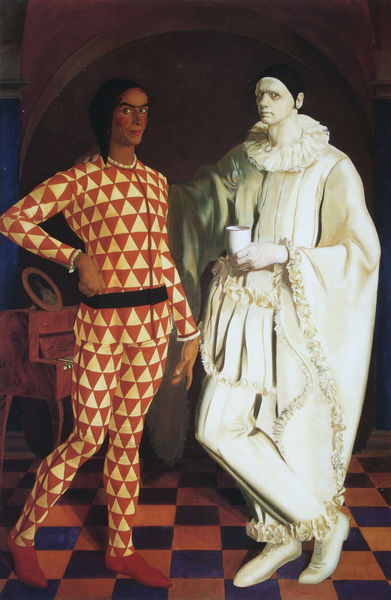
Titel: Selbstbildnisse (Harlequin und Pierrot)
Künstler: Vasiliy Shukhaev
Standort: St. Petersburg
Institution: Russisches Museum
Schlagwörter: blau, dunkel, hand, mann, umhang, weiß, gelb, menschen, braun, glas, haar, hell, hintergrund, holz, kleider, männer, orange, raum, schwarz, säule, säulen, tisch, tür, zimmer, blick, gürtel, rot, fest, haube, karo, muster, anzug, feier, jung, mütze, trinken, arm, blass, falten, gesicht, halten, leinen, spitze, bild, hals, halskrause, hände, innenraum, porträt, spiegel, öl, boden, haare, interieur, kostüm, mantel, stoff, innen, musik, theater, schminke, seide, kommode, schrank, bogen, zwei, haltung, schuhe, pilaster, falte, maskerade, verkleidung, klavier, musikinstrument, piano, trurig, tasse, wiess, rüsche, rüschen, geschminkt, make up, tor, bögen, becher, fussboden, karos, doppelbildnis, doppelportrait, eingang, arkade, gefäß, gewölbe, maske, clown, traurigkeit, fliesen, zirkus, fliese, kacheln, schuh, damast, rauten, schachmuster, eitel, jüngling, eitelkeit, gaukler, sekretär, schränkchen, dreiecke, karneval, baumwolle, harlekin, gaze, organza, nebeneinander, clowns, pirot, gegensätze, make, cemballo, claown, dpooelporträt, frühlich, jüngöing, kostümierung, partner, rautne, teracotta